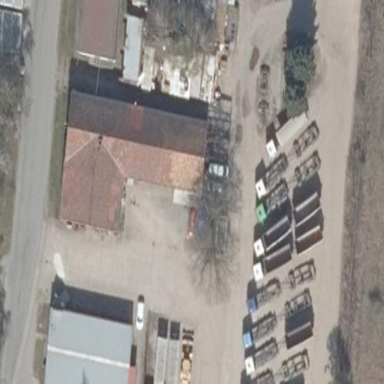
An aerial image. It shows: Industrial building.